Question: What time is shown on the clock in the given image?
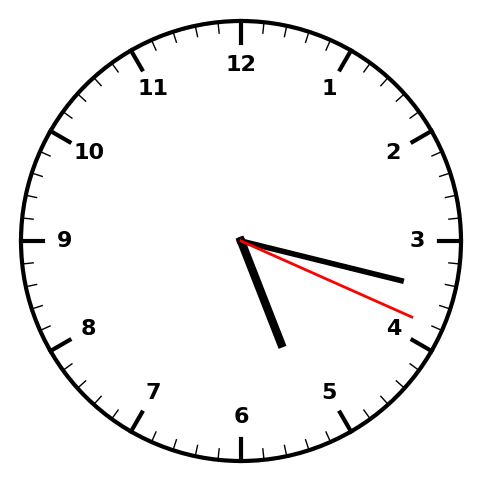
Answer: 05:17:19